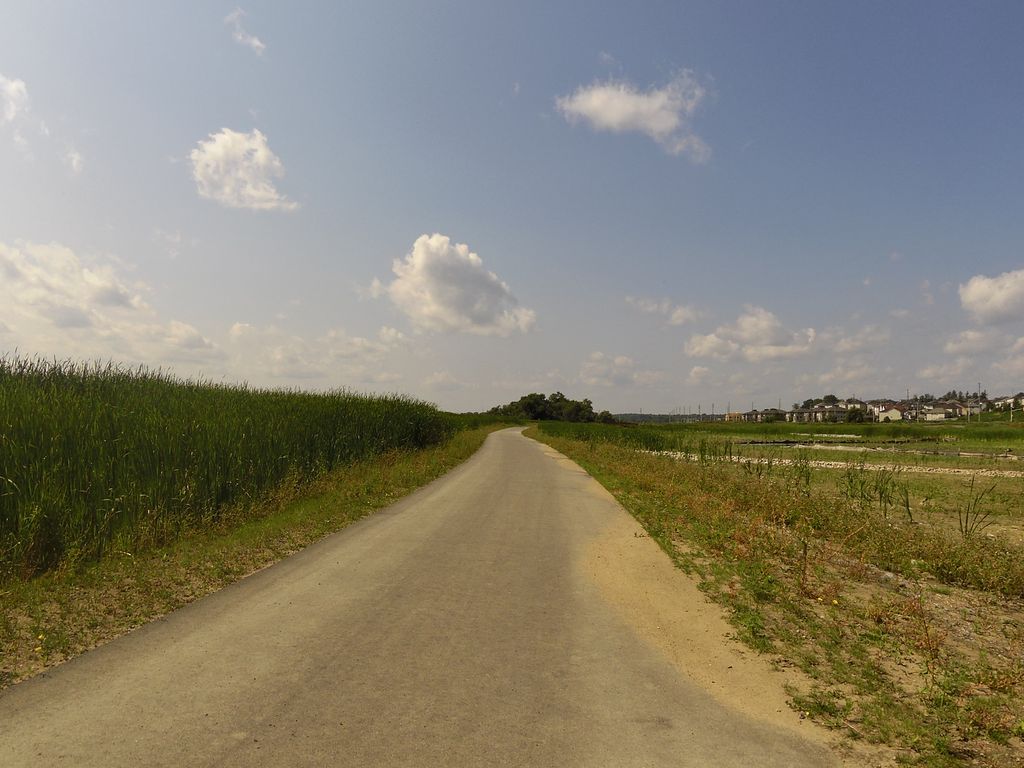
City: ottawa-gatineau